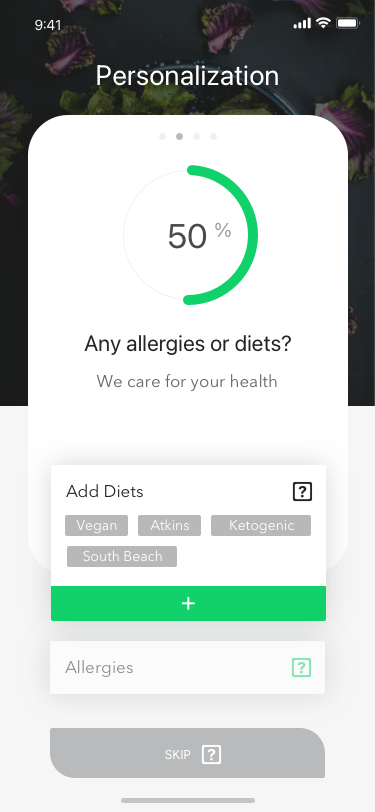
Text in this UI design:
Add Diets

Allergies

Personalization
Any allergies or diets?
We care for your health
50
%
Skip
